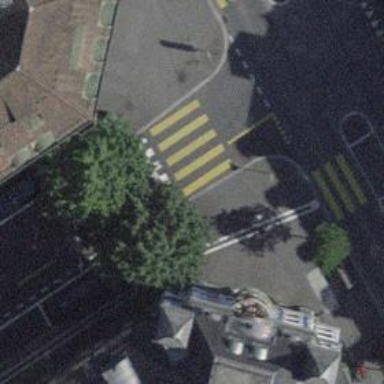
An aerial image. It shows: Uncontrolled zebra crossing with zebra markings.